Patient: sex F, age 75
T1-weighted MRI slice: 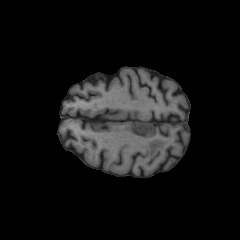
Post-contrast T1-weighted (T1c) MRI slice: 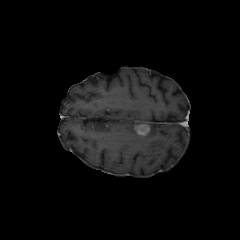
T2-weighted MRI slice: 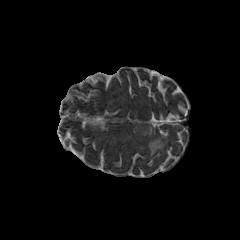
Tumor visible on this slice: yes
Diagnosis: Glioblastoma, IDH-wildtype
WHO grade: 4